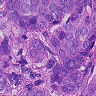
Metastatic tissue present: yes